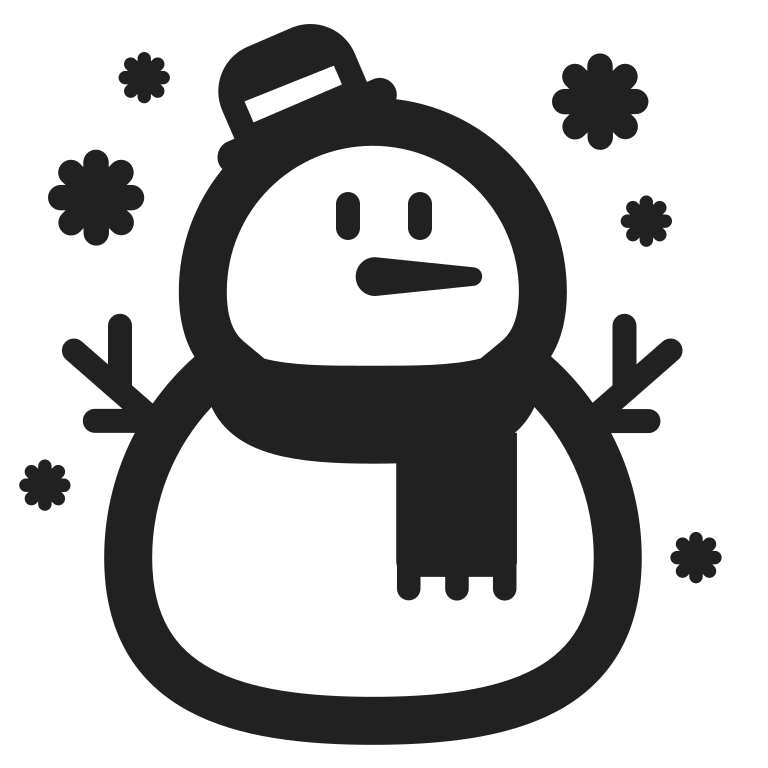
snowman high contrast